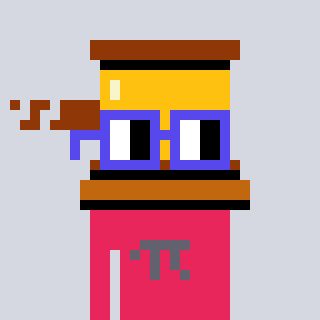
a pixel art character with square blue glasses, a gavel-shaped head and a redpinkish-colored body on a cool background